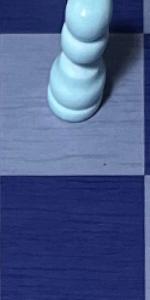
Label: Empty